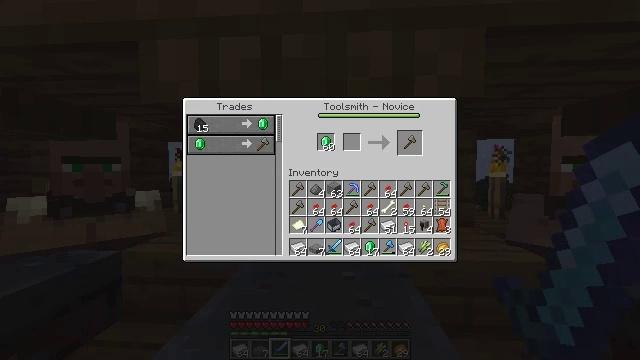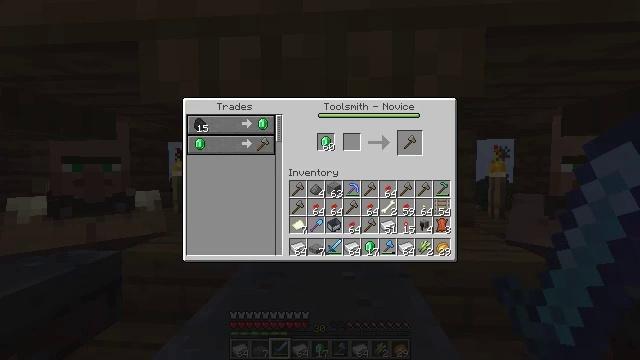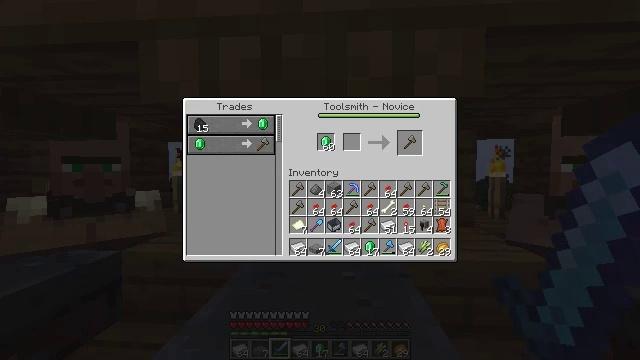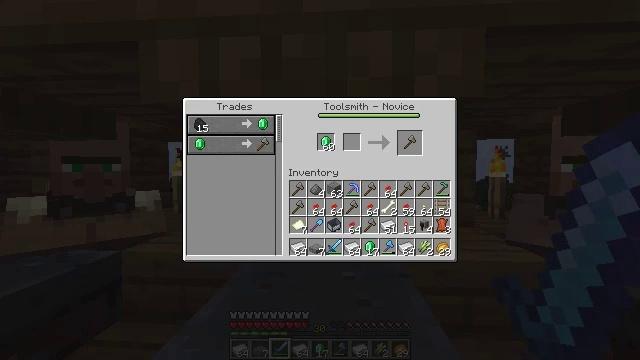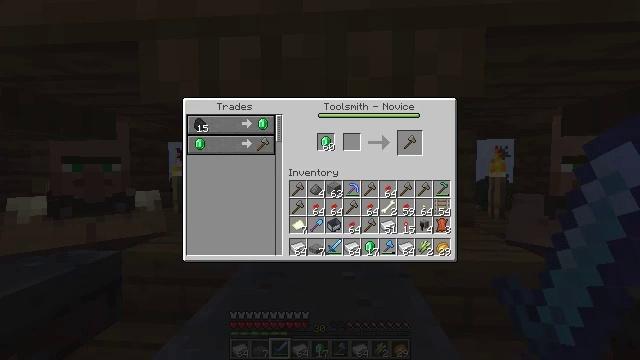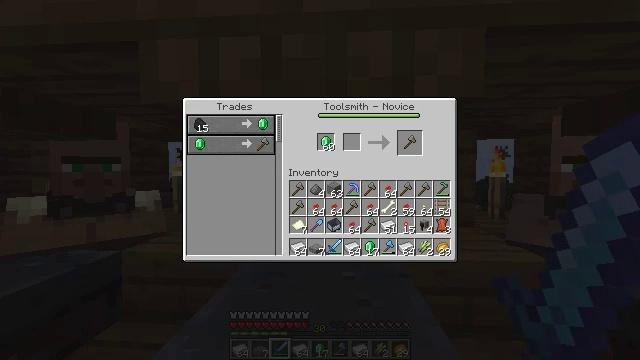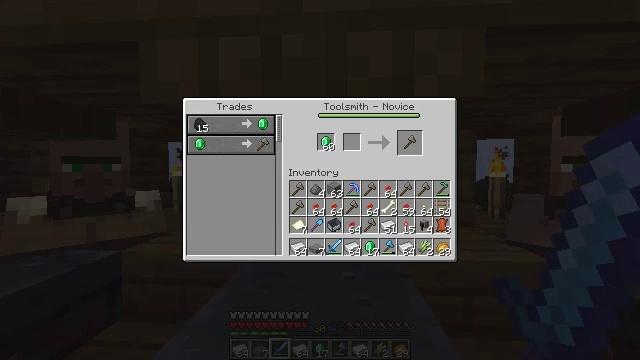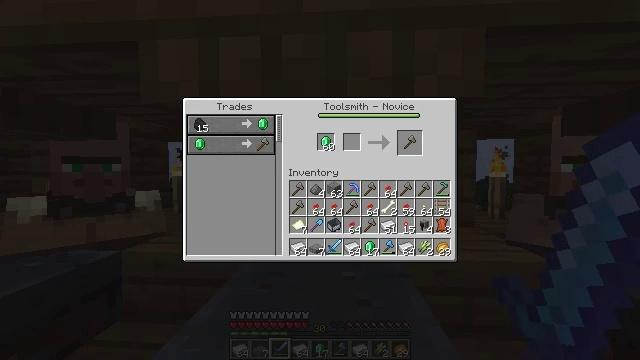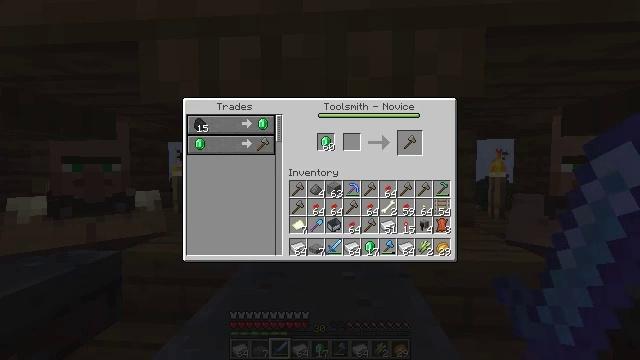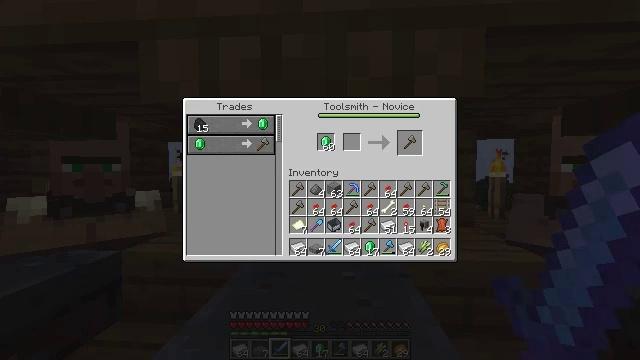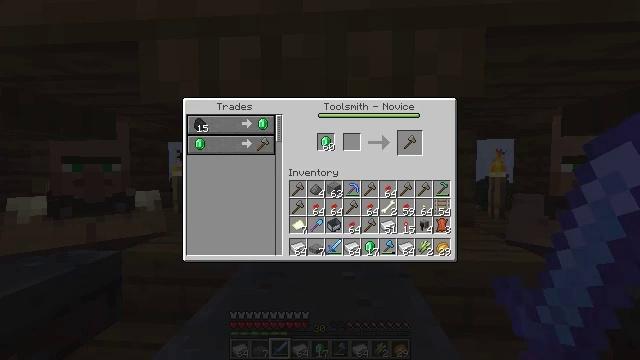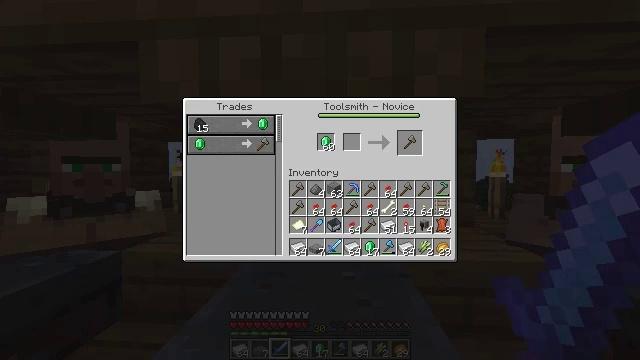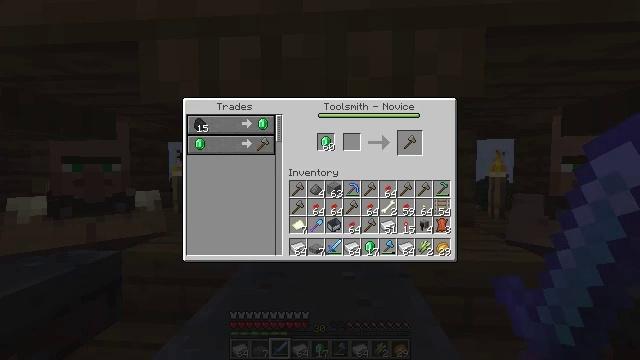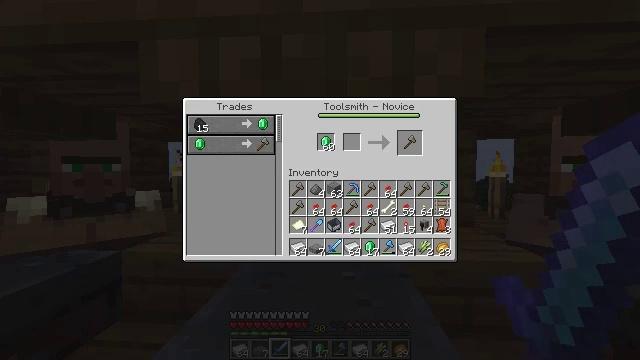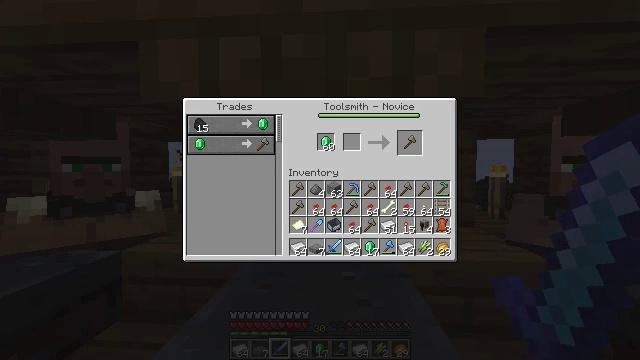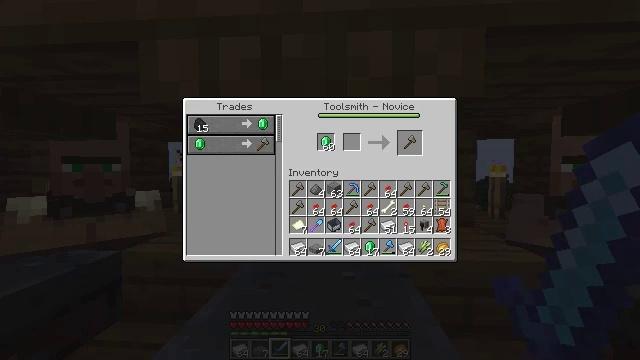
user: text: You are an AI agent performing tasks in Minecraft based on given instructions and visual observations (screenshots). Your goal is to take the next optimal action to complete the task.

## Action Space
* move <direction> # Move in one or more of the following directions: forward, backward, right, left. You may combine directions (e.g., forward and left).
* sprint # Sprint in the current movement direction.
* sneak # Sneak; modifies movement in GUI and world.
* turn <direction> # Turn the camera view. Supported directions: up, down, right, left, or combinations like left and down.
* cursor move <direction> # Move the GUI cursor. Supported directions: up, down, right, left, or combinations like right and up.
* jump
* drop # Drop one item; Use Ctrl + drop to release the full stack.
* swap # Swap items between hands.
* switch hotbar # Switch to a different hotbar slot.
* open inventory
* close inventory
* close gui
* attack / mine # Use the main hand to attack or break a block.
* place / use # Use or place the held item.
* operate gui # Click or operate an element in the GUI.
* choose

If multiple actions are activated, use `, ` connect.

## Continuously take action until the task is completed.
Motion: motion action
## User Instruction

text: Remove a sugar cane from the inventory.
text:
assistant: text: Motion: no_op
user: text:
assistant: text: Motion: no_op
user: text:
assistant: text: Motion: no_op
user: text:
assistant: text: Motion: no_op
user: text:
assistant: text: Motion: no_op
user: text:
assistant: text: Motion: no_op
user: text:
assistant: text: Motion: no_op
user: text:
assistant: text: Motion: no_op
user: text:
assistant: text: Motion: no_op
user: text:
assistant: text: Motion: no_op
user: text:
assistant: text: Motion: no_op
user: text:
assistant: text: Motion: no_op
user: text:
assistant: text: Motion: no_op
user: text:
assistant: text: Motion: no_op
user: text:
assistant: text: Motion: no_op
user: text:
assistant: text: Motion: no_op
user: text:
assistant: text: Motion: no_op
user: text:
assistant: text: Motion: no_op
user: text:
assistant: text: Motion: no_op
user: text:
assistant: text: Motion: no_op
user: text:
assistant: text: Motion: no_op
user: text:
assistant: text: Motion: no_op
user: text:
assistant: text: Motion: no_op
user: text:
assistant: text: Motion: no_op
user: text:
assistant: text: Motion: no_op
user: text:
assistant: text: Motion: no_op
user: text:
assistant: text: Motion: no_op
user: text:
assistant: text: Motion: no_op
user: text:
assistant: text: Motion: no_op
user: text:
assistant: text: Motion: no_op